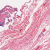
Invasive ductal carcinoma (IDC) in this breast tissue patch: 0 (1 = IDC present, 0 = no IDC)